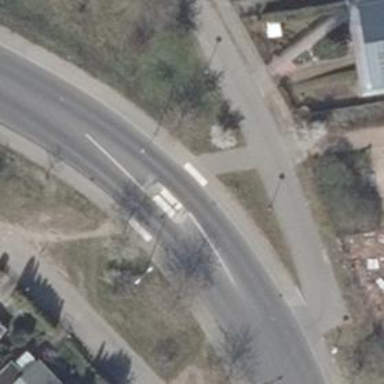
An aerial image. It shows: Unmarked crossing with traffic island.